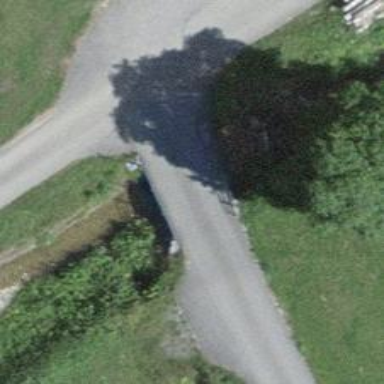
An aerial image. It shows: Well-maintained track road of grade 1.